Question: Solved it myself. It was the way I initialised the Settings collection. Specifying a default when registering it as a DependencyProperty causes all of the Settings to refer to the same collection object. Adding a constructor to Category and explicitly initialising Settings resolves the issue.
---
A class Category specifies a name and a collection of Settings objects.
'''
using System.Collections.ObjectModel;
using System.Windows;
namespace CasEdit
{
public class Categories : ObservableCollection<Category> { }
public class Category : DependencyObject
{
public string Caption
{
get { return (string)GetValue(CategoryProperty); }
set { SetValue(CategoryProperty, value); }
}
public static readonly DependencyProperty CategoryProperty =
DependencyProperty.Register("Caption", typeof(string), typeof(Category),
new UIPropertyMetadata("Category name not set"));
public Settings Settings
{
get { return (Settings)GetValue(SettingsProperty); }
}
public static readonly DependencyProperty SettingsProperty =
DependencyProperty.Register("Settings", typeof(Settings), typeof(Category),
new UIPropertyMetadata(new Settings()));
}
}
'''
The following XAML defines templates, UI and some test data.
'''
<Window x:Class="CasEdit.MainWindow"
xmlns="http://schemas.microsoft.com/winfx/2006/xaml/presentation"
xmlns:x="http://schemas.microsoft.com/winfx/2006/xaml"
xmlns:CasEdit="clr-namespace:CasEdit"
Title="MainWindow" Height="350" Width="525" >
<Window.Resources>
<HierarchicalDataTemplate DataType="{x:Type CasEdit:Category}" ItemsSource="{Binding Settings}">
<StackPanel Orientation="Horizontal">
<TextBlock Text="{Binding Caption}" />
<Button Content="Gratuitous button" Margin="3" Click="Button_Click"/>
</StackPanel>
</HierarchicalDataTemplate>
<DataTemplate DataType="{x:Type CasEdit:Setting}" >
<StackPanel Orientation="Horizontal">
<TextBlock Text="{Binding Caption}" Margin="3" />
<TextBlock Text="{Binding Template}" Margin="3" />
<TextBox Text="{Binding Editor}" Margin="3" />
<TextBlock Text="{Binding CasDevice}" Margin="3" />
</StackPanel>
</DataTemplate>
<CasEdit:Categories x:Key="cats">
<CasEdit:Category Caption="1st category">
<CasEdit:Category.Settings>
<CasEdit:Setting Caption="Setting 1-1" />
<CasEdit:Setting Caption="Setting 1-2" />
</CasEdit:Category.Settings>
</CasEdit:Category>
<CasEdit:Category Caption="2nd category" >
<CasEdit:Category.Settings>
<CasEdit:Setting Caption="Setting 2-1" />
</CasEdit:Category.Settings>
</CasEdit:Category>
<CasEdit:Category Caption="3rd category" >
<CasEdit:Category.Settings>
<CasEdit:Setting Caption="Setting 3-1" />
</CasEdit:Category.Settings>
</CasEdit:Category>
</CasEdit:Categories>
</Window.Resources>
<Grid>
<TreeView x:Name="tree" ItemsSource="{Binding Source={StaticResource cats}}" />
</Grid>
</Window>
'''
You would expect a tree like this
- - - - - - -
but what I get is this

which is very confusing. Where have I gone astray, that each category shows all of the settings?
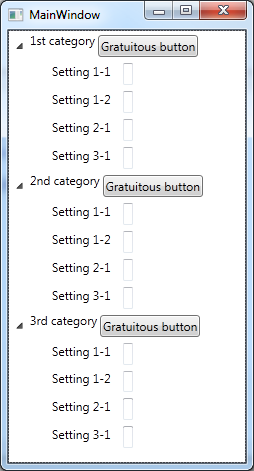
Answer: The last parameter here is telling making it so that every instance of Category has it's Settings property initialized to point to the same object:
'''
public static readonly DependencyProperty SettingsProperty =
DependencyProperty.Register("Settings", typeof(Settings), typeof(Category),
new UIPropertyMetadata(new Settings()));
'''
Instead, do this:
'''
public static readonly DependencyProperty SettingsProperty =
DependencyProperty.Register("Settings", typeof(Settings), typeof(Category),
new UIPropertyMetadata(null));
public Category()
{
Settings = new Settings();
}
'''